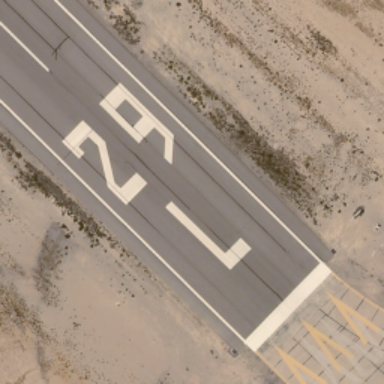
It is a straight runway with some mark lines and a number and a letter l on it .